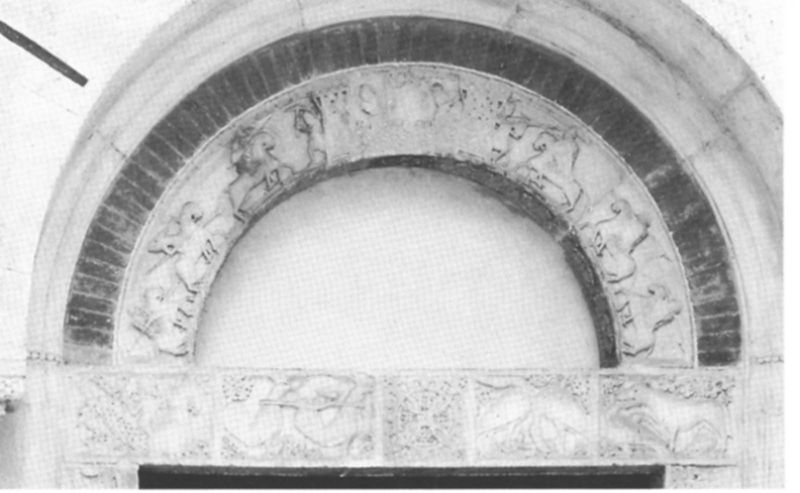
Titel: Dom S. Gimignano
Standort: Modena (EU - I - Emilia-Romagna)
Schlagwörter: kampf, wolf, menschen, braun, fenster, schwarz, tür, weiss, wand, architektur, stein, steine, kirche, pferd, pferde, reiter, rund, relief, bogen, abstrakt, giebel, mauer, ziegel, backstein, figuren, rundbogen, detail, verzierung, plastik, tor, foto, fotografie, eingang, gewölbe, schwarz-weiß, waffe, ritter, jagd, halbkreis, halbrund, fries, portal, sturz, speer, brau, archivolte, tympanon, romanisch, gehauen, gemauert, ziegelstein, architraf, meissel, gewandfiguren, rrahmen